Field crop: tomato
Growth stage: 2
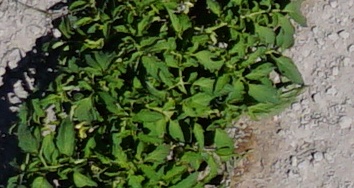
Species: tomato